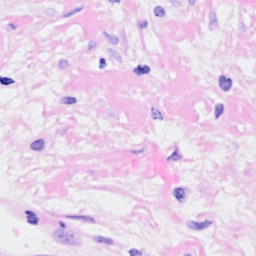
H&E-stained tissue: Breast